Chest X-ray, PA view. Patient: 69 years old, sex M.
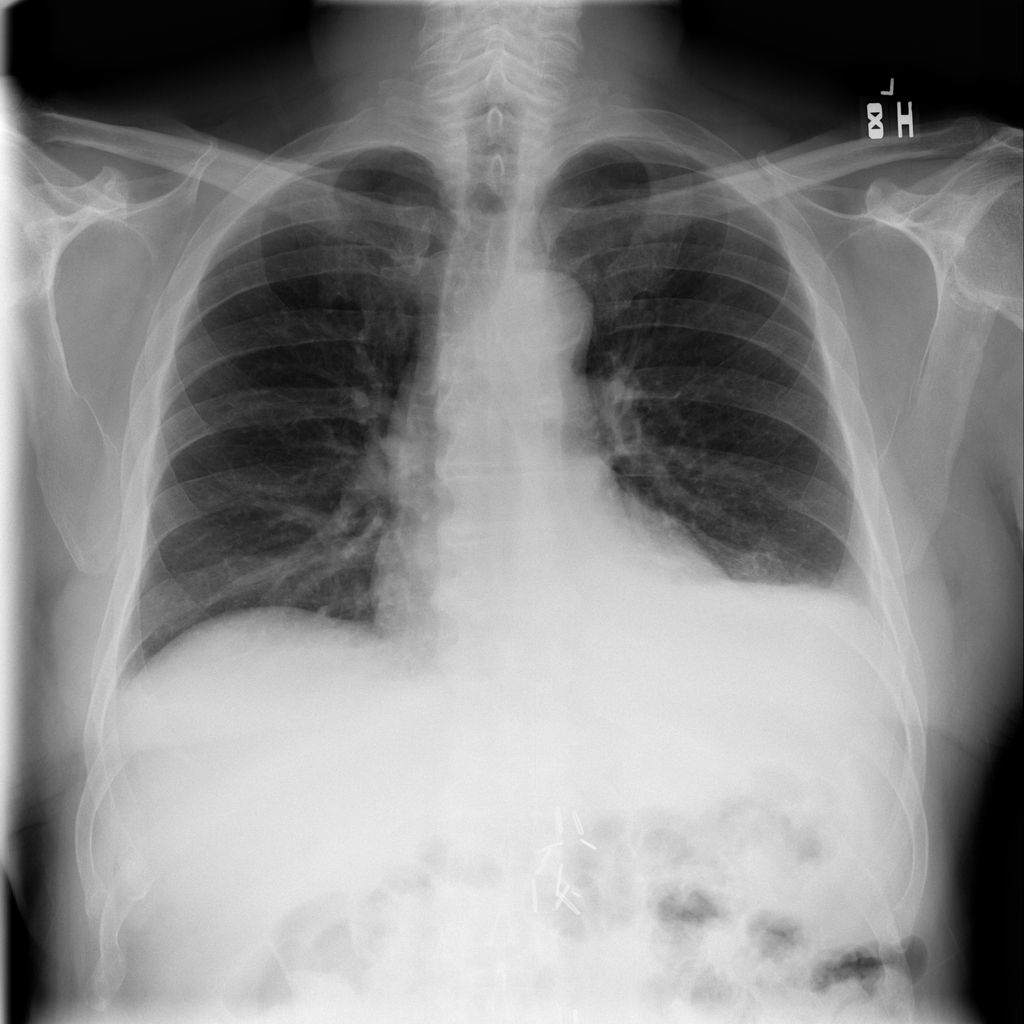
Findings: Effusion